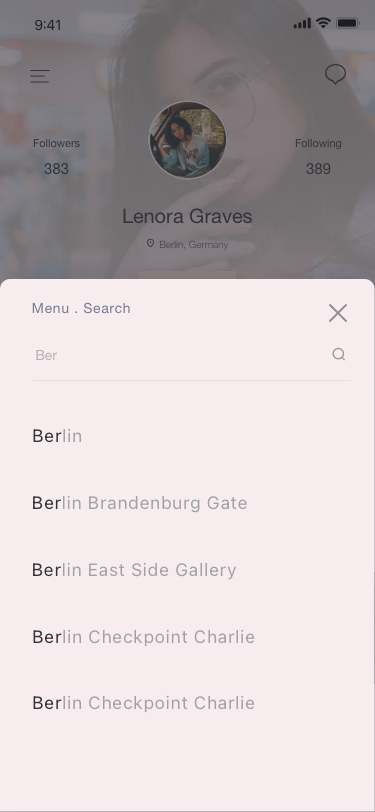
Text in this UI design:
Pictures
Posts
Timeline
Lenora Graves
Following
389
Followers
383
Berlin, Germany
This is a popular question people ask me. How do you know if I am mastering the art of Deliberate Attraction? Is there an advanced course I can take?
Bio
Pictures